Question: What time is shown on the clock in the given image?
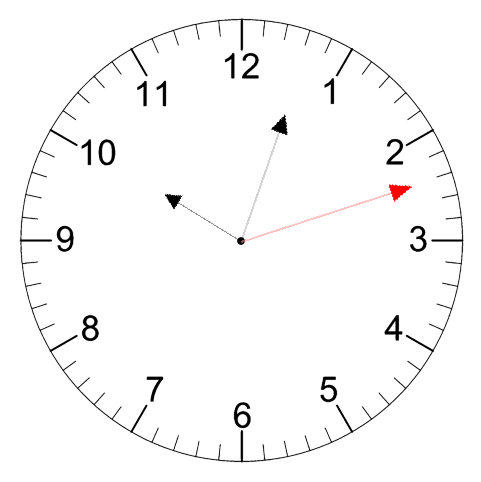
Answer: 10:03:12